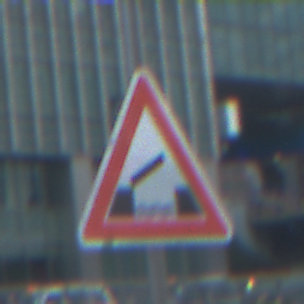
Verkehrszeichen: BeweglicheBruecke
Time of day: MorningAfternoon
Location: Outdoor (Urban)
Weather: PartlyCloudy
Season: NotSpecified
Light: Natural